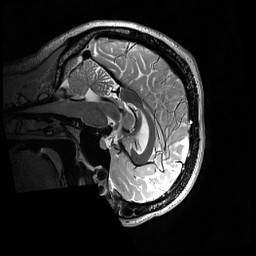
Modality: T2w
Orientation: sagittal
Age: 33
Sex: female
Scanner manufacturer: siemens
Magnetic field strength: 3 T
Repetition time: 3.2 s
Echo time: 0.566 s